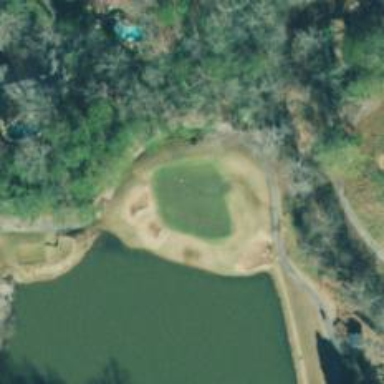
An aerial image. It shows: View of golf hole.